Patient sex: F
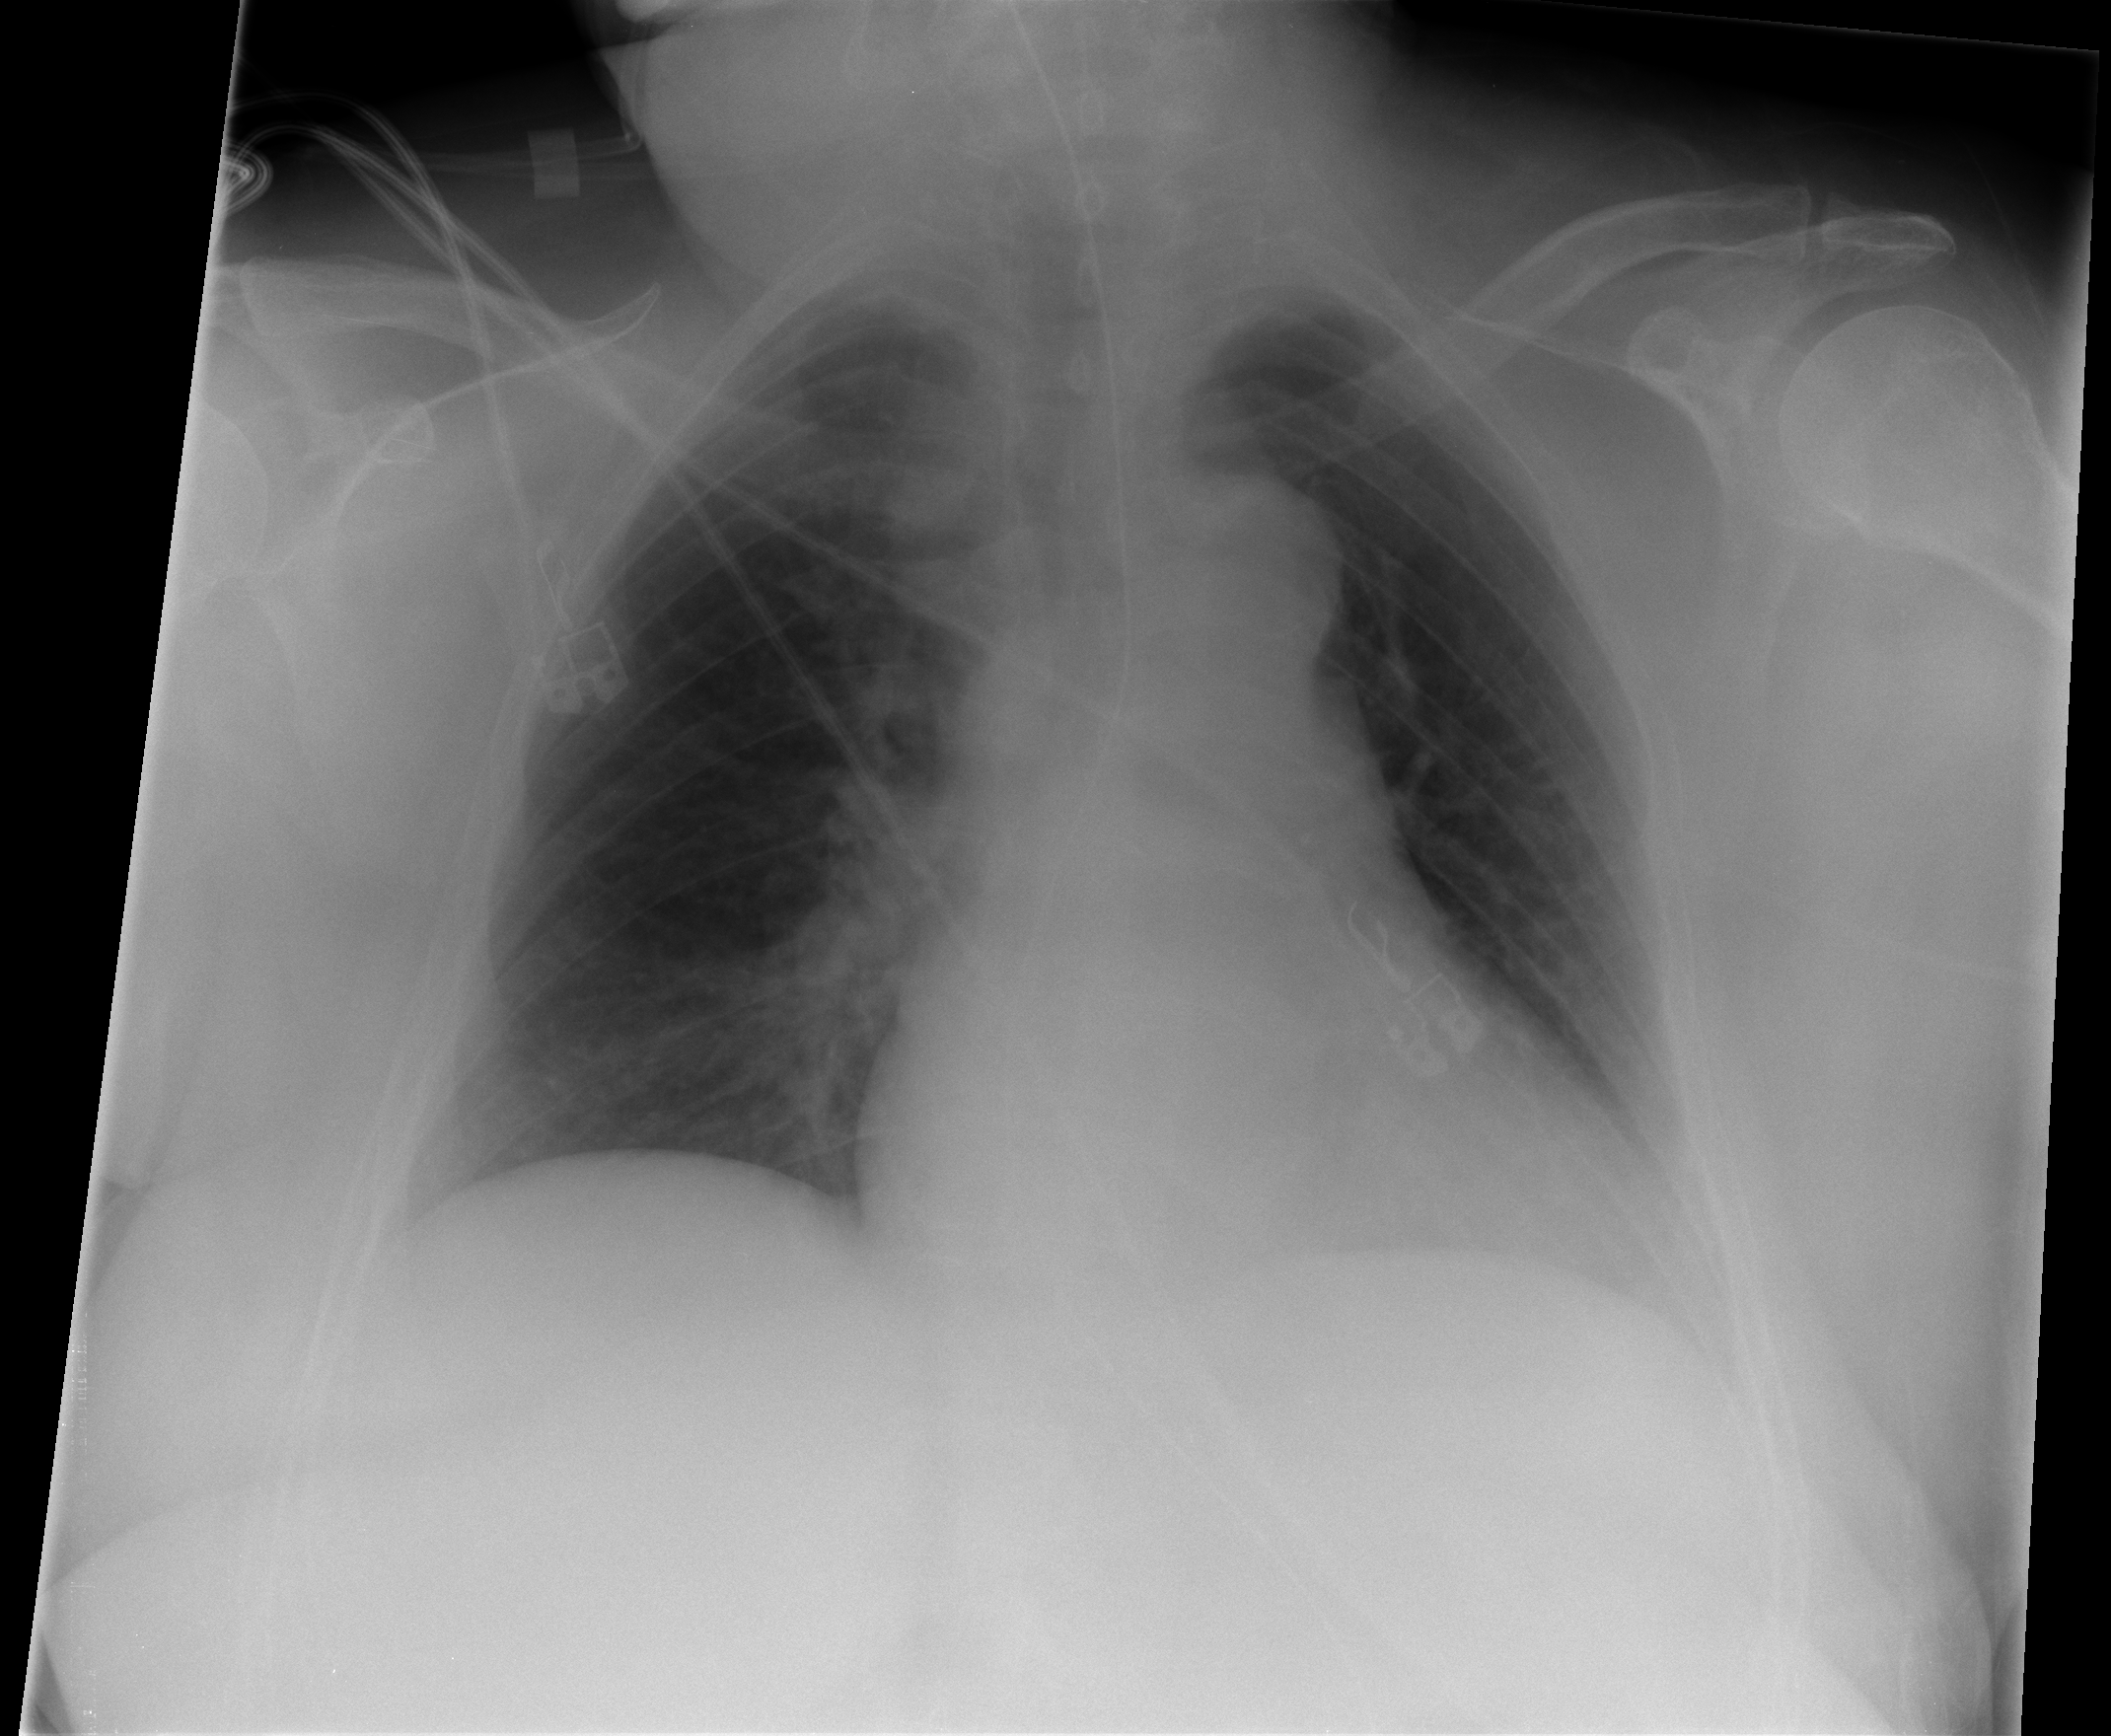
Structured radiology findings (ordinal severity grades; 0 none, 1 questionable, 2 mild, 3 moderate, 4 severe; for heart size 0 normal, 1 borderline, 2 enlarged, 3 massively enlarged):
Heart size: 0
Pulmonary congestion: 0
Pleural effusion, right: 0
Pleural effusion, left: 0
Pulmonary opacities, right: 0
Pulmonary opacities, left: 0
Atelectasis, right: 2
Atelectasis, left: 0